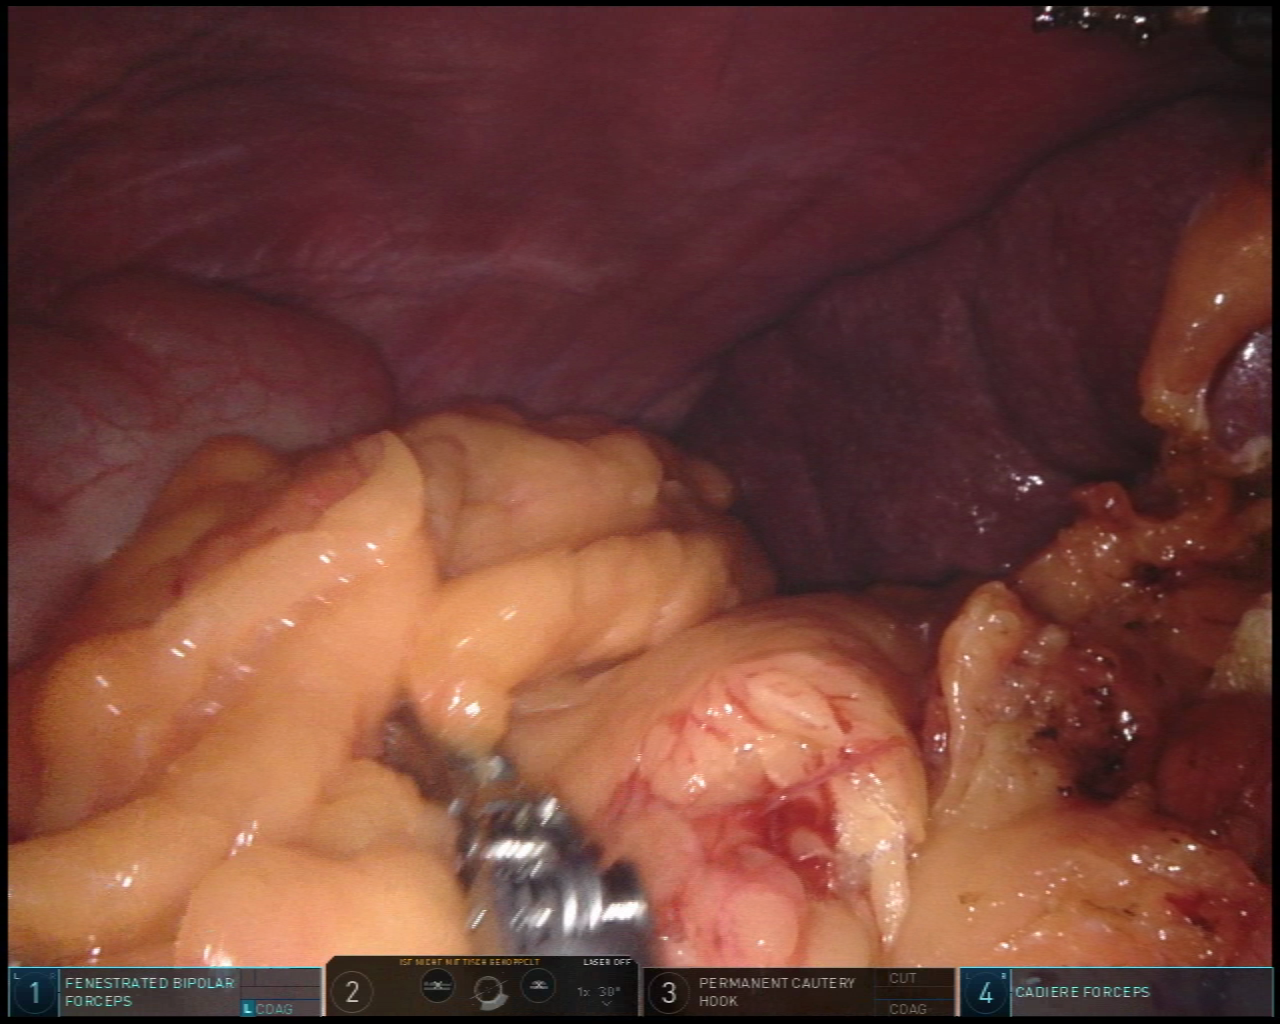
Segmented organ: spleen
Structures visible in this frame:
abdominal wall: yes
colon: yes
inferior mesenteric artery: no
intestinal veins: no
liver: no
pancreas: no
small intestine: no
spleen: yes
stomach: no
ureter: no
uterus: no
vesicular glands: no